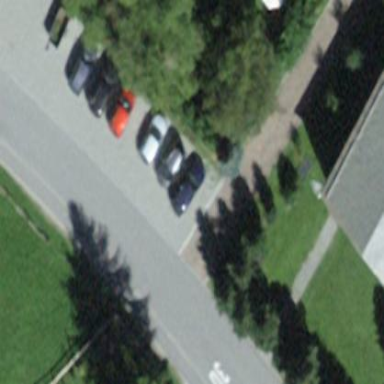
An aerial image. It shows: Parking area with surface.